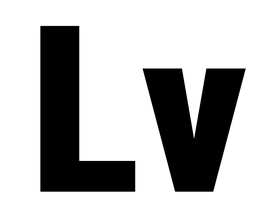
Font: Roboto_Condensed_Black